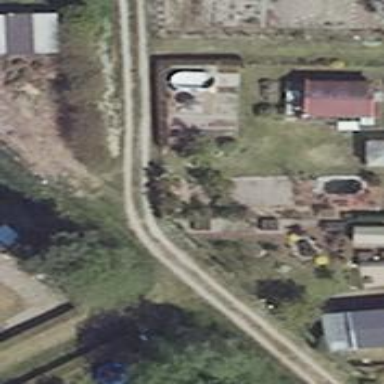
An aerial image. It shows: Service road leading to allotments.